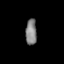
Tissue: prostate
Cell type: Myeloid cells
Senescence score: 0.7307
Nuclear area (px): 282
Mean DAPI intensity: 130.585